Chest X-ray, AP view. Patient: 43 years old, sex F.
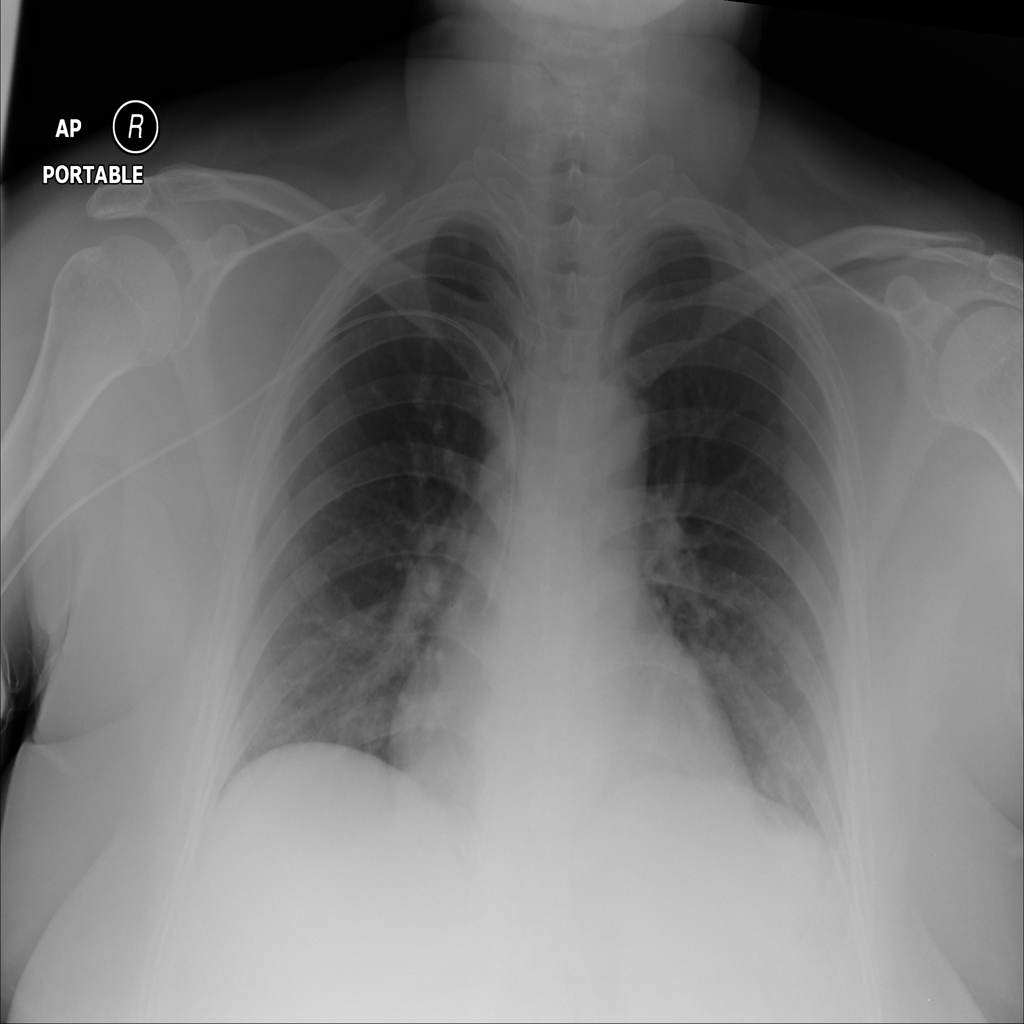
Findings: No Finding